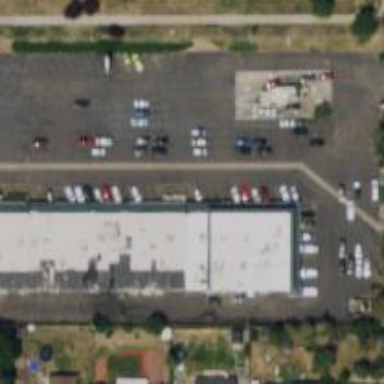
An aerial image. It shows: Car rental facility.